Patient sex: M
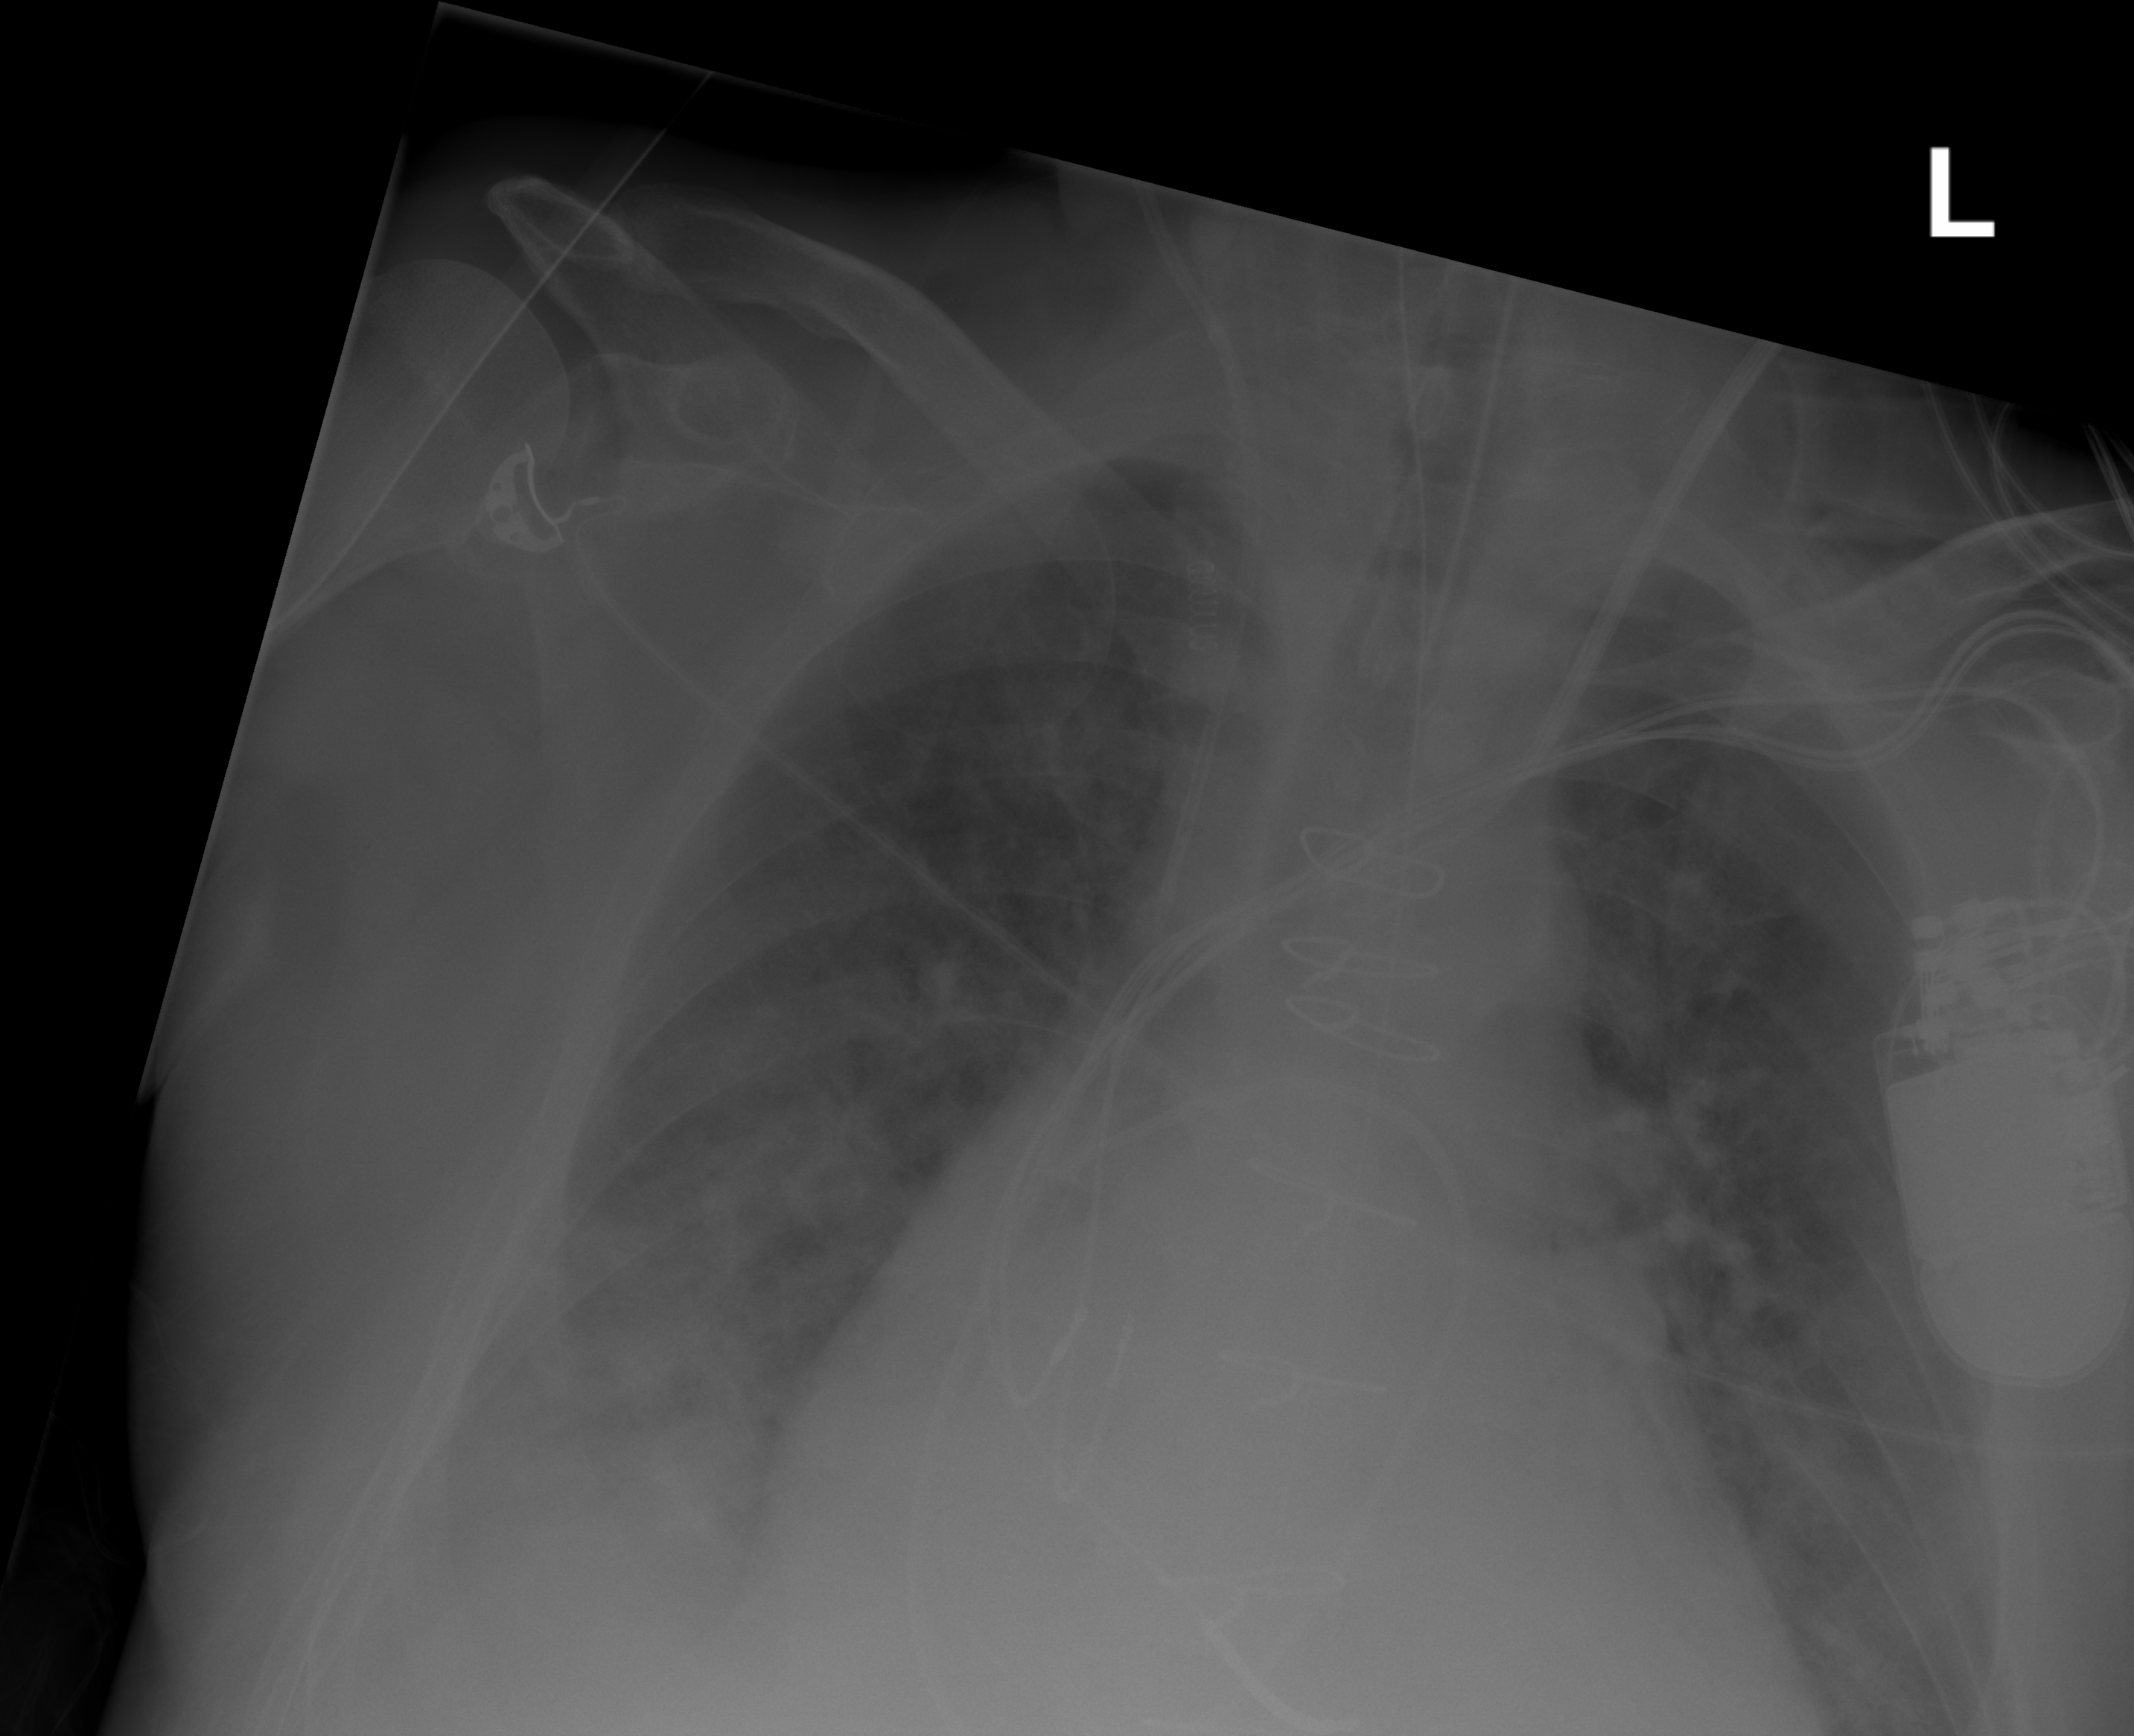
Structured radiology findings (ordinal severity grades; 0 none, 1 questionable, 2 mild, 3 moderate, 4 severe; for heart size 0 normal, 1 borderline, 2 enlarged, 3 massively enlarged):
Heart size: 3
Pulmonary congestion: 2
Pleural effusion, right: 2
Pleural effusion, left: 0
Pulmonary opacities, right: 3
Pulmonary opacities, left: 0
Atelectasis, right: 0
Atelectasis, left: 0